Field crop: maize
Growth stage: 2
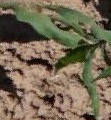
Species: maize